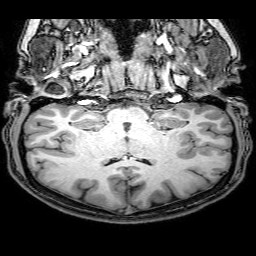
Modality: T1w
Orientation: sagittal
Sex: female
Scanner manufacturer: philips
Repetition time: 0.008141 s
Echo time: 0.00373 s